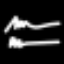
Label: squiggle